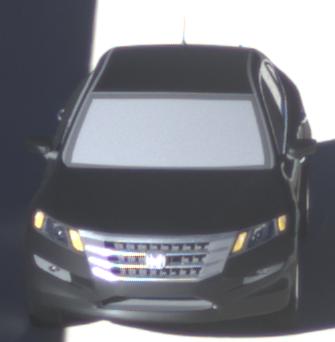
Make: Honda
Model: Crosstour
Detailed model: -
Model produced from: 2009
Model produced until: 2012
Doors: 4
Color: black
Road condition: dry road
Daytime: morning or afternoon
Contrast: high contrast